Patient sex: F
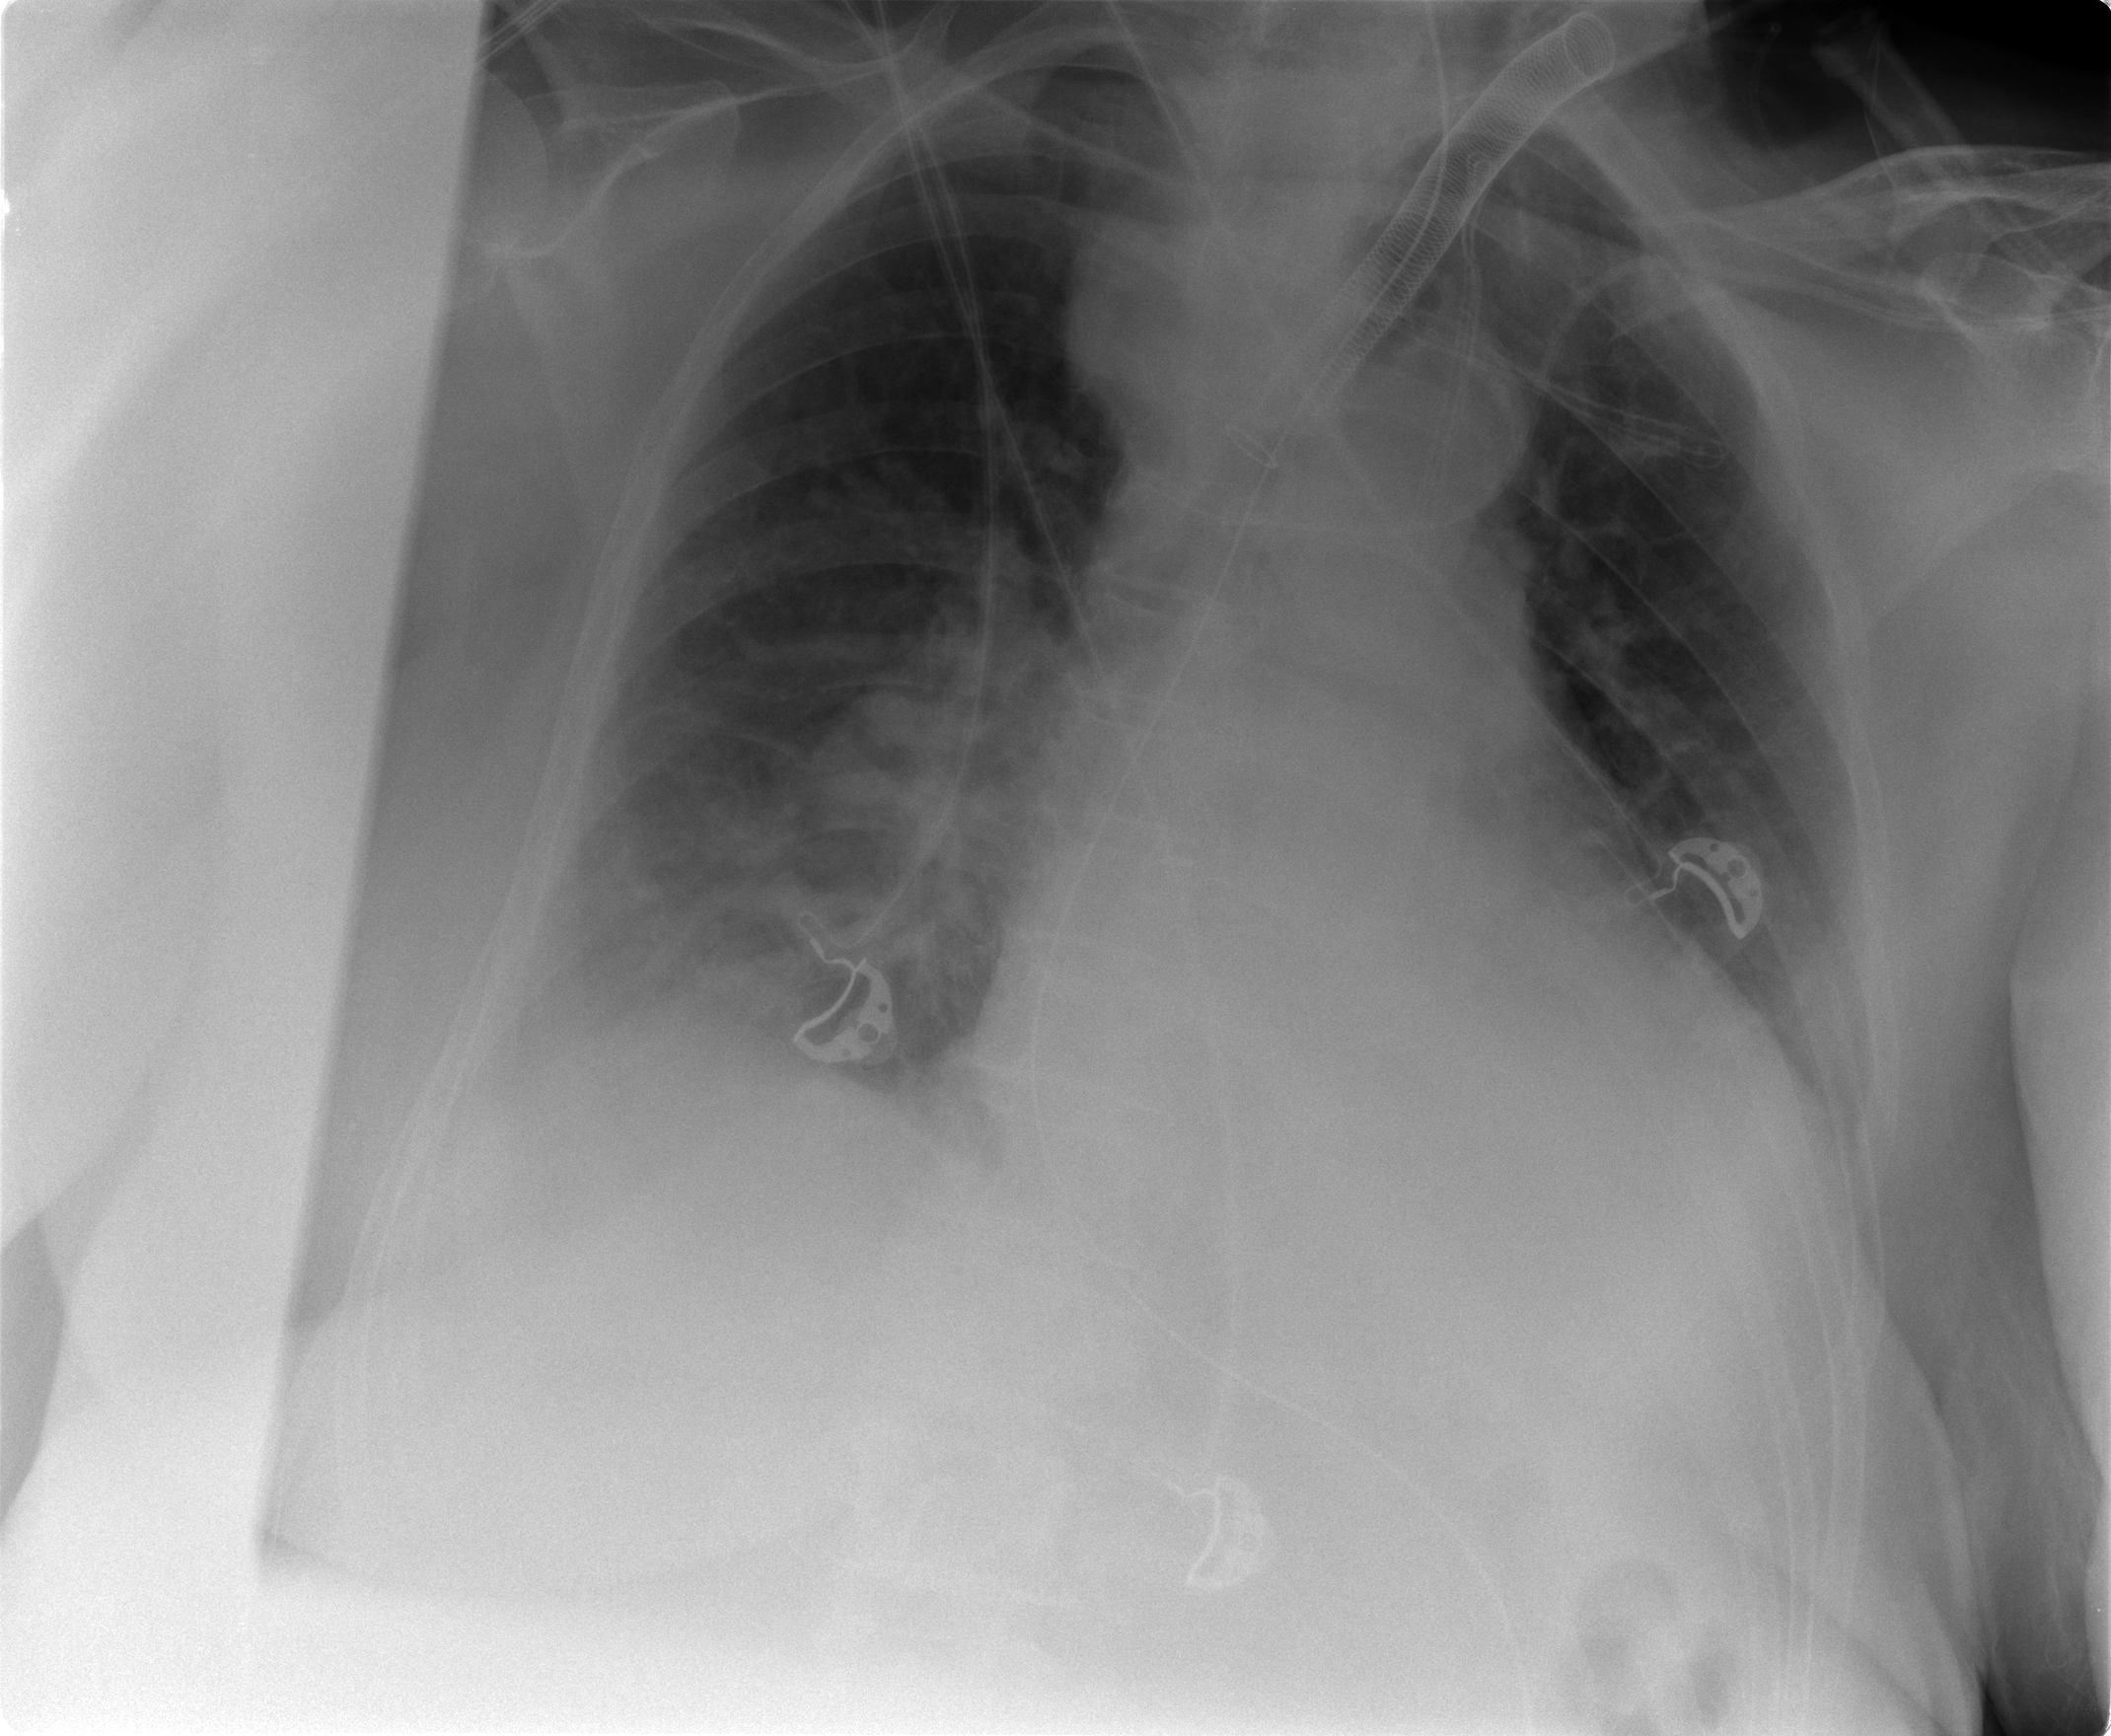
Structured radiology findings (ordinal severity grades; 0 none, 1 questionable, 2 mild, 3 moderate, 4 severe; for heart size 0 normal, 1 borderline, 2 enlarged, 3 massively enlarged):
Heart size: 2
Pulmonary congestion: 1
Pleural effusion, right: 2
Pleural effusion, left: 1
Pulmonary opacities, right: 2
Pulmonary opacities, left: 1
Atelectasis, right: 2
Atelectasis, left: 2